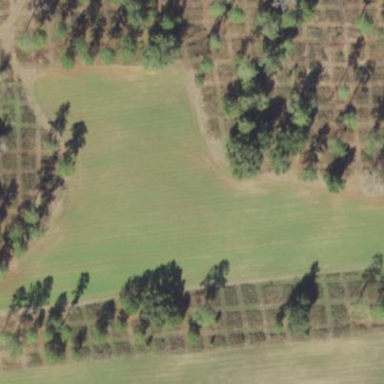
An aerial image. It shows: Orchard.